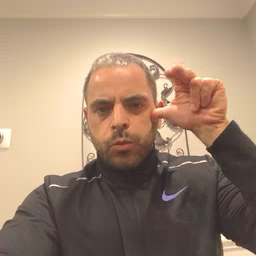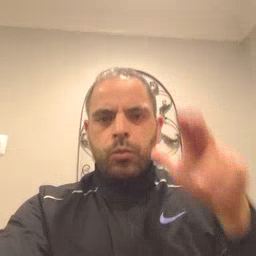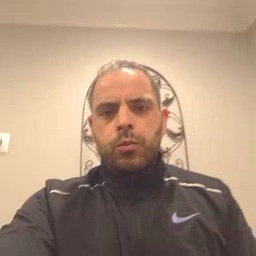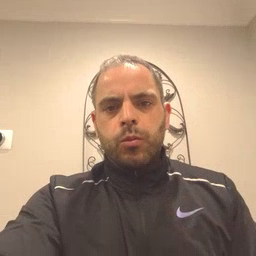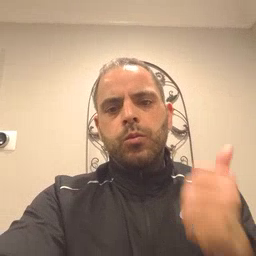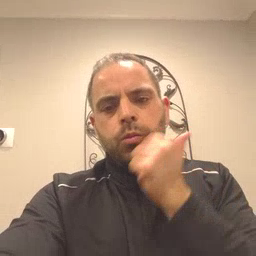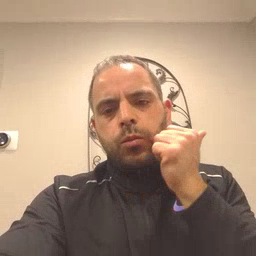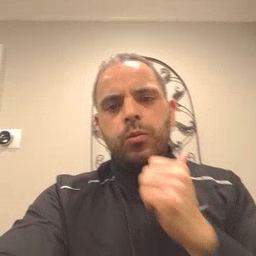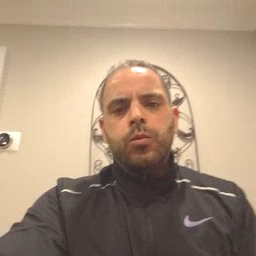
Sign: every